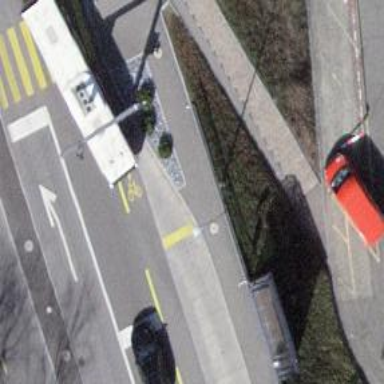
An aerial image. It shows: Platform with shelter for public transport.